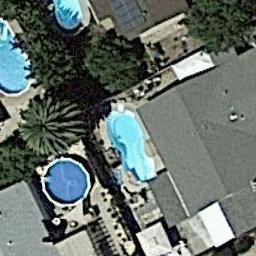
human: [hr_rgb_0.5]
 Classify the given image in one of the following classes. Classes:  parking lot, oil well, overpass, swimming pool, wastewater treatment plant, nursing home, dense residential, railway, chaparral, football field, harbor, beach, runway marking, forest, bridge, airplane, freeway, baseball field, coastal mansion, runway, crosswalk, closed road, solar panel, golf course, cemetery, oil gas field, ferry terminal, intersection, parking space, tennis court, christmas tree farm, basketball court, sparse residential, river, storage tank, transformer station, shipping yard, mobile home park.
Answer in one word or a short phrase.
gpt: swimming pool